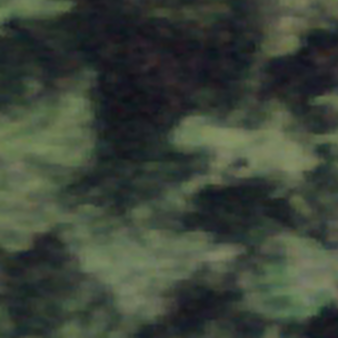
Label: other